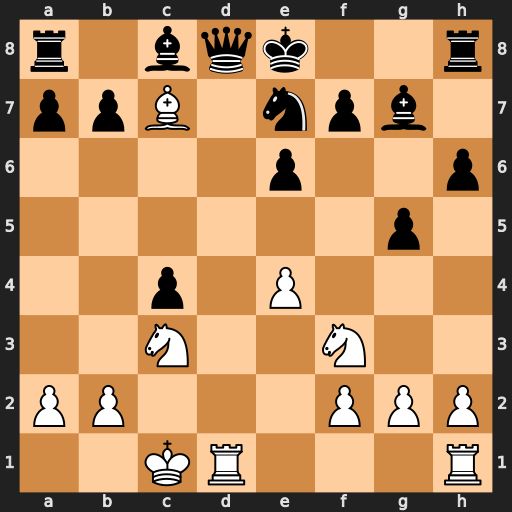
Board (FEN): r1bqk2r/ppB1npb1/4p2p/6p1/2p1P3/2N2N2/PP3PPP/2KR3R
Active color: w
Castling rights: kq
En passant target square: -
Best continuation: Rxd8#